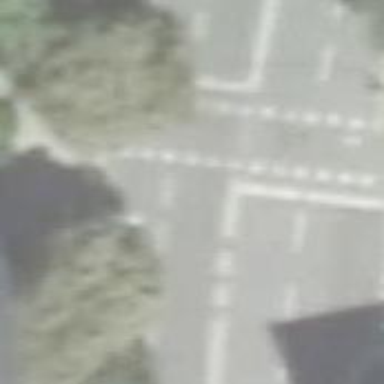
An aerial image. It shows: Crossing with zebra traffic signals.